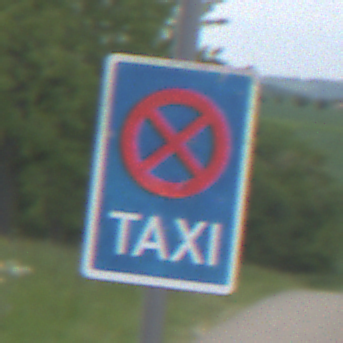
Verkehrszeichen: Taxenstand
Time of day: Midday
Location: Outdoor (RoadRail)
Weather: PartlyCloudy
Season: NotSpecified
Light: Natural